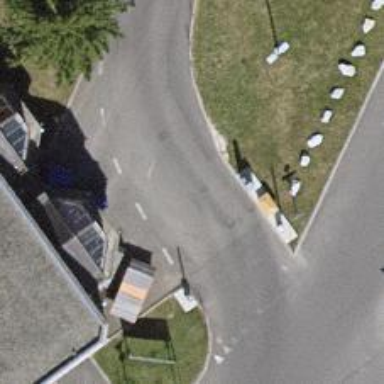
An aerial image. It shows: Lift gate barrier.